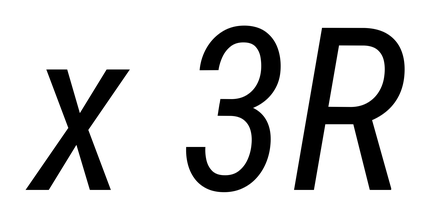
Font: Roboto-Italic_Condensed_Italic